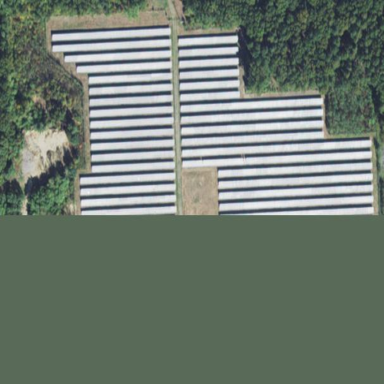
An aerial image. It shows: Solar photovoltaic power plant surrounded by fence.